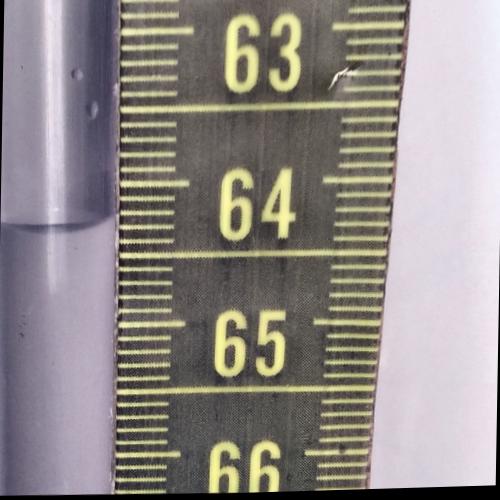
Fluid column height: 64.3 cm